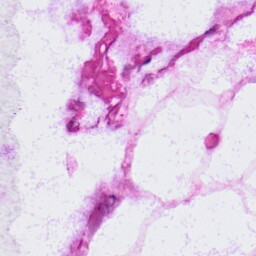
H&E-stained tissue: LymphNode